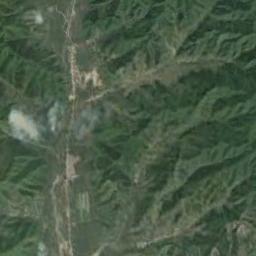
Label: mountain